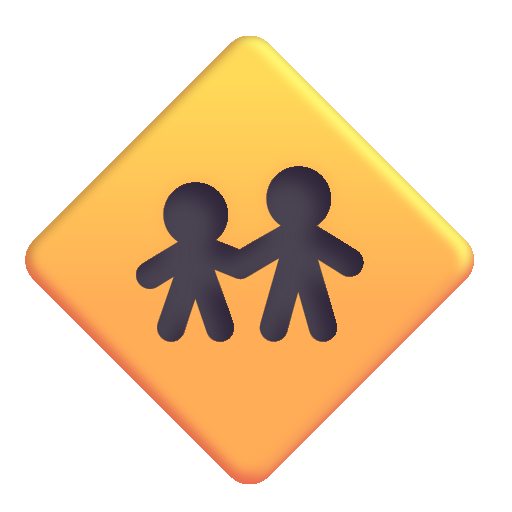
children crossing color